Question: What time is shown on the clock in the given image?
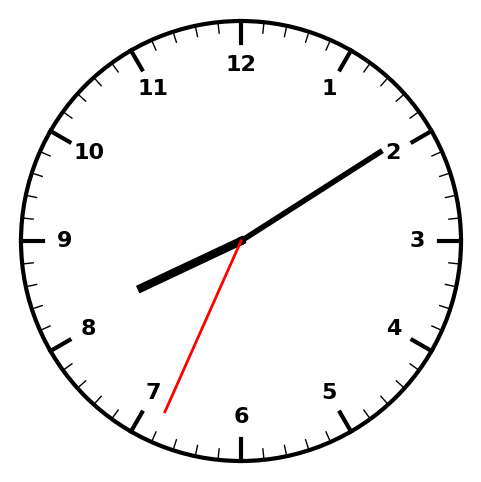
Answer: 08:09:34